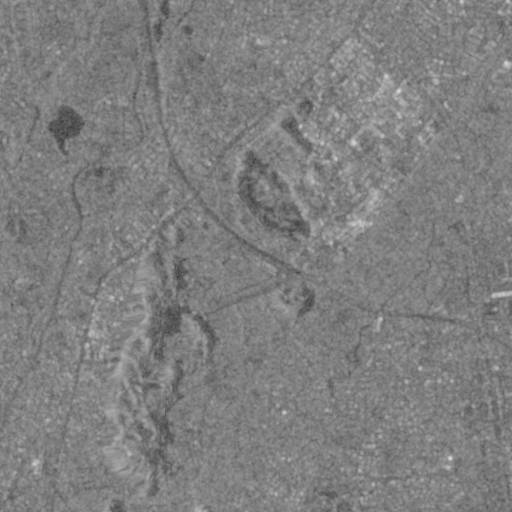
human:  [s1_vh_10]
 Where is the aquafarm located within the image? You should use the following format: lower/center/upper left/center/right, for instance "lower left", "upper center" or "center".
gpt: The aquafarm is located in the upper center of the image.
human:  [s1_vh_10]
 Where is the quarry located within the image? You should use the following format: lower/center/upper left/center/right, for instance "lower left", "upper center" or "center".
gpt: The quarry is located in the upper center of the image.
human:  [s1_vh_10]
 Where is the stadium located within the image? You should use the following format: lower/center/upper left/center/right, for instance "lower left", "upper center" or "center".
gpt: The stadium is located in the lower right of the image.
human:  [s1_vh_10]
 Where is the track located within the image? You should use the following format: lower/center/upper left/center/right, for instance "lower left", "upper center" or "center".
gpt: The track is located in the lower right of the image.
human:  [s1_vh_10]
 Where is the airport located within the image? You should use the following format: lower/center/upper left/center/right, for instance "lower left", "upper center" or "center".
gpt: There is no airport in the image.

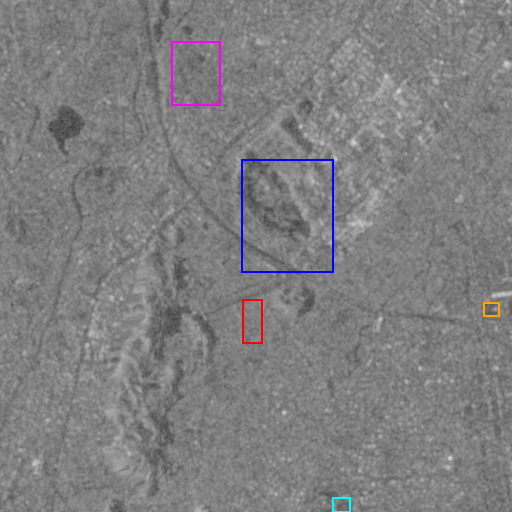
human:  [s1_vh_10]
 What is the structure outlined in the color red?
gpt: The structure outlined in red is a crop field.
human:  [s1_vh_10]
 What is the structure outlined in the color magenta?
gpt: The structure outlined in magenta is a park.
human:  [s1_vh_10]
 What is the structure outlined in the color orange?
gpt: The structure outlined in orange is a parking lot.
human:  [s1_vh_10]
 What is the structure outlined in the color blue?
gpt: The structure outlined in blue is a quarry.
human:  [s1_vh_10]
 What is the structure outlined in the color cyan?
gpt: The structure outlined in cyan is a stadium.
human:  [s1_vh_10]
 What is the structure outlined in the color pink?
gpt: There is no pink outline.